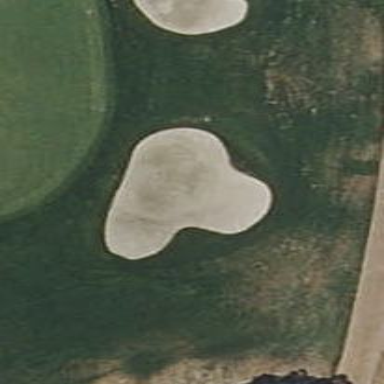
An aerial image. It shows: Sandy area is golf bunker.